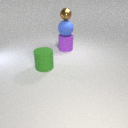
large green rubber cylinder in front of large purple rubber cylinder